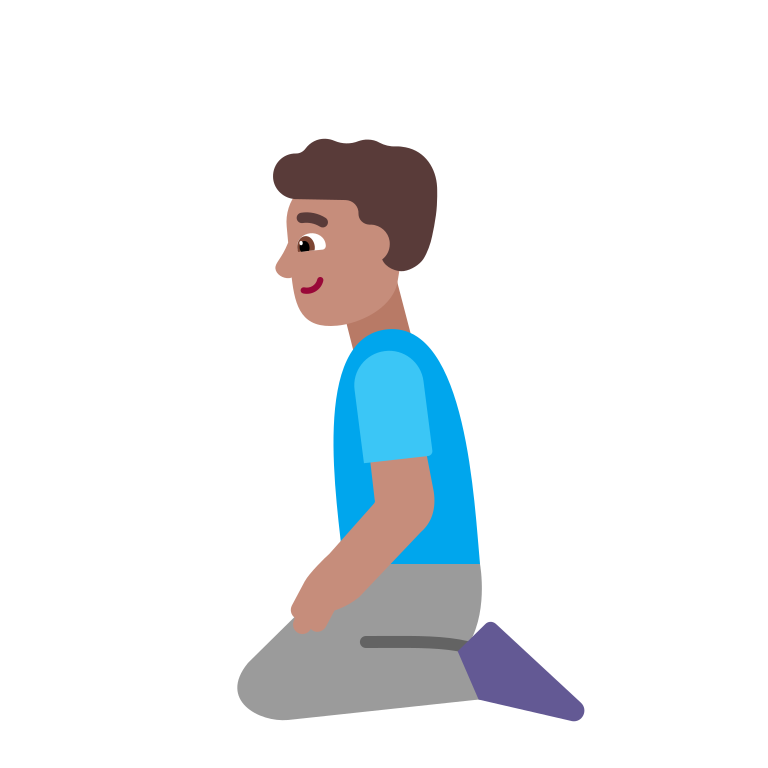
man kneeling flat